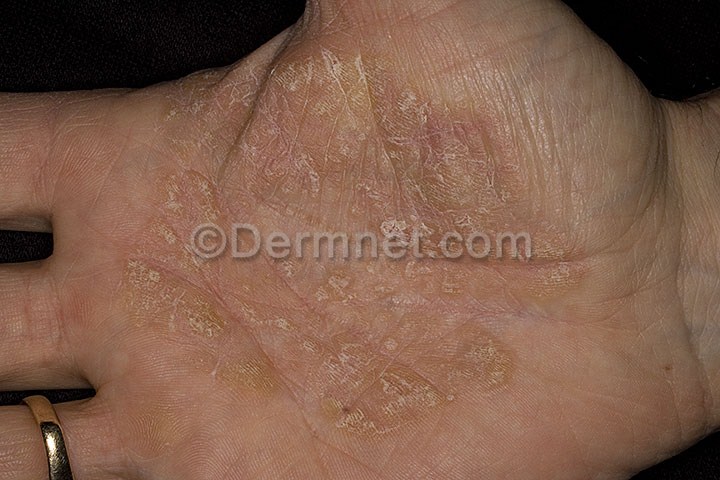
Disease: Psoriasis pictures Lichen Planus and related diseases